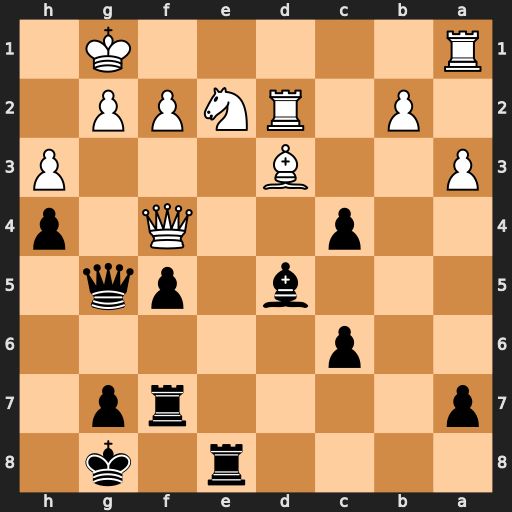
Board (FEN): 4r1k1/p4rp1/2p5/3b1pq1/2p2Q1p/P2B3P/1P1RNPP1/R5K1
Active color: b
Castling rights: -
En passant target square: -
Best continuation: Qxg2#